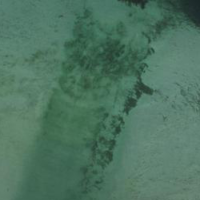
EUNIS habitat code: 14
Species observed at this site:
Tachybaptus ruficollis
Mergus merganser